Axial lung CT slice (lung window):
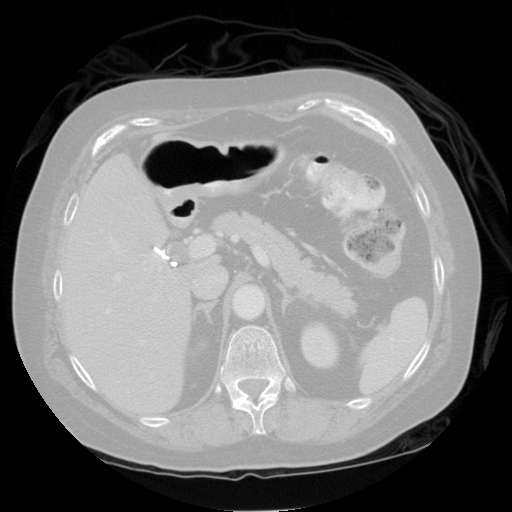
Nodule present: no